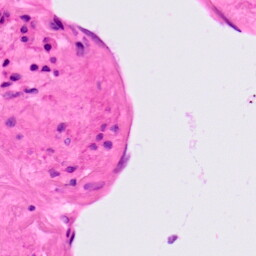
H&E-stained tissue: Lung